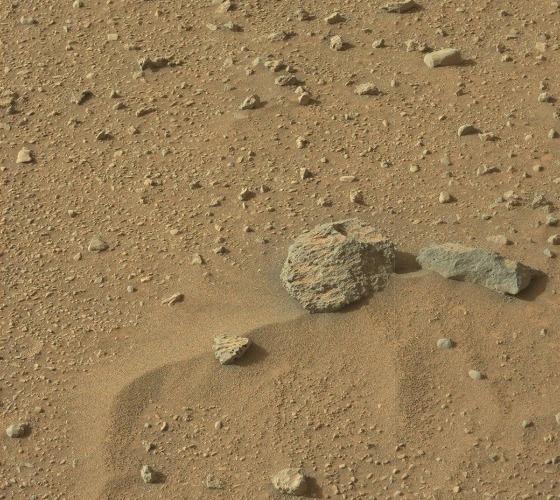
Terrain classes present: Gravel / Sand / Soil, Rock, Shadow